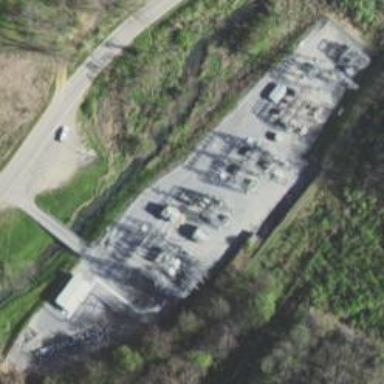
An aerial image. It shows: Power substation.